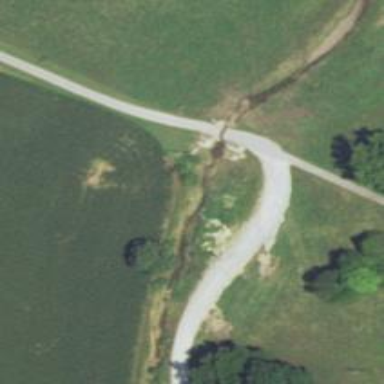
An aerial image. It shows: Service road.